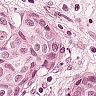
Metastatic tissue present: yes